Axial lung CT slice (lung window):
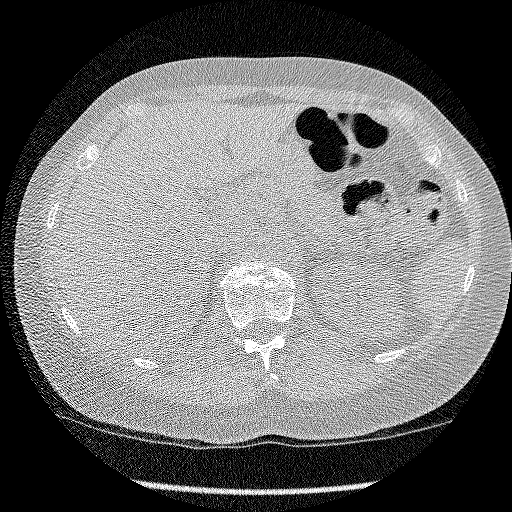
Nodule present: no